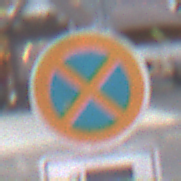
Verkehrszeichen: AbsolutesHalteverbot
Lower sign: MehrspurigeFahrzeuge2
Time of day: MorningAfternoon
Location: Outdoor (Urban)
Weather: Overcast
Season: NotSpecified
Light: Natural